Question: I am trying to read values from 'XML' to swf file ,so i have a xml file like this :
'''
<?xml version="1.0" encoding="utf-8"?>
<GALLERY>
<IMAGE TITLE="ssasa">image1.jpg
<IMAGE TITLE="oooo">image2.jpg
<IMAGE TITLE="shop">image3.jpg
</GALLERY>
'''
In my AS3 'flash file' i have this code :
'''
import flash.system.SecurityDomain;
import flash.system.Security;
var xml:XML;
var xmlList:XMLList;
var xmlLoader:URLLoader = new URLLoader();
Security.loadPolicyFile("http://localhost:15979/crossdomain.xml");
xmlLoader.load(new URLRequest("http://localhost:15979/default.aspx"));
xmlLoader.addEventListener(Event.COMPLETE, xmlLoaded);
function xmlLoaded(event:Event):void
{
xml = XML(event.target.data);
xmlList = xml.children();
trace(xml.IMAGE[1].@TITLE);
txtname.text=xml.IMAGE[1].@TITLE;
}
'''
In my timeline i have this :

As you can see i call my acionscript code in frame 22,but my problem is when i changed the data in xml file the swf file ,it doesn't apply to swf file and the swf file shows the old text on the screen ,but after closing the file it works fine and the new text appears.
I think it is because the iis cachs the data .!!!
best regards
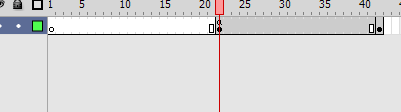
Answer: I finally add this value to my request :
'''
var request:URLRequest = new URLRequest("http://localhost:15979/default.aspx");
var variables:URLVariables = new URLVariables();
variables.nocache = new Date().getTime();
// set up other URLVariables here
request.data = variables;
'''